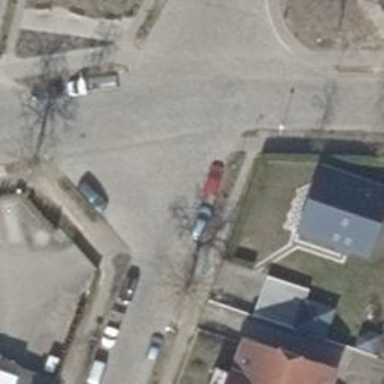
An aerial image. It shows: Residential road.